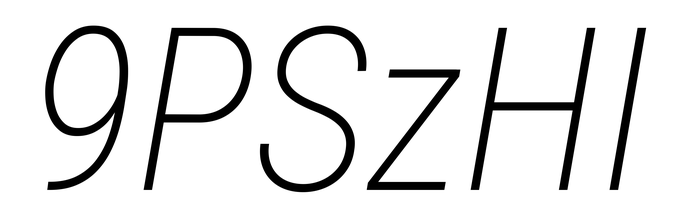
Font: Roboto-Italic_Condensed_ExtraLight_Italic